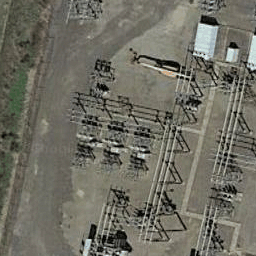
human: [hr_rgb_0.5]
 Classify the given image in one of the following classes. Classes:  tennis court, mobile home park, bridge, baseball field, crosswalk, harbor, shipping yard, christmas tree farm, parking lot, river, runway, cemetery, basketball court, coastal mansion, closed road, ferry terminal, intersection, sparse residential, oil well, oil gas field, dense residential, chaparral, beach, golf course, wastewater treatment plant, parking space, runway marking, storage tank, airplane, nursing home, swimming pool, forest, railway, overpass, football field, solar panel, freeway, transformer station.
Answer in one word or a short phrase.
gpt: transformer station